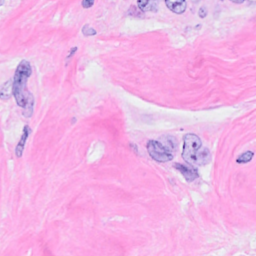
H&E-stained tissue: Breast